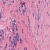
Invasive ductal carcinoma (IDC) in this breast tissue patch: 1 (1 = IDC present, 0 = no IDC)